This time-frequency spectrogram was computed from a bearing vibration snapshot; brighter regions carry more energy. Determine the bearing's health state. Answer with exactly one of: normal, inner_race, outer_race, ball.
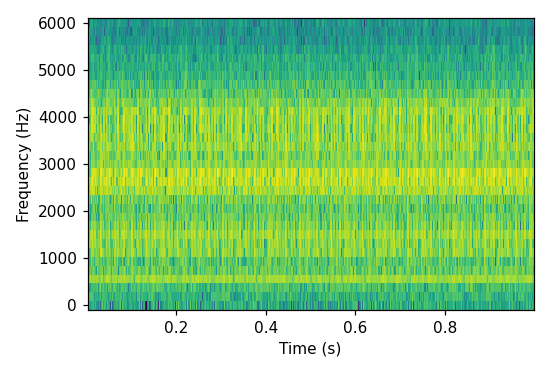
Answer: inner_race